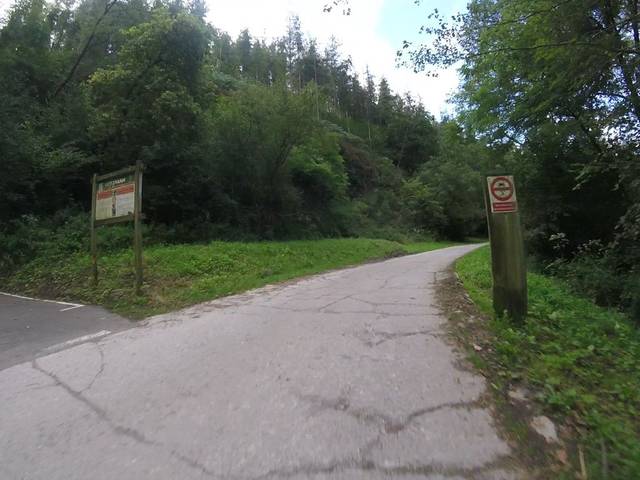
Region: Spain
Coordinates: 43.203, -2.008